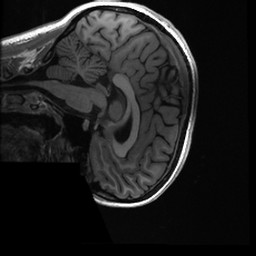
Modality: T1w
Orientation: sagittal
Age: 24
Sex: female